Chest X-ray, PA view. Patient: 50 years old, sex M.
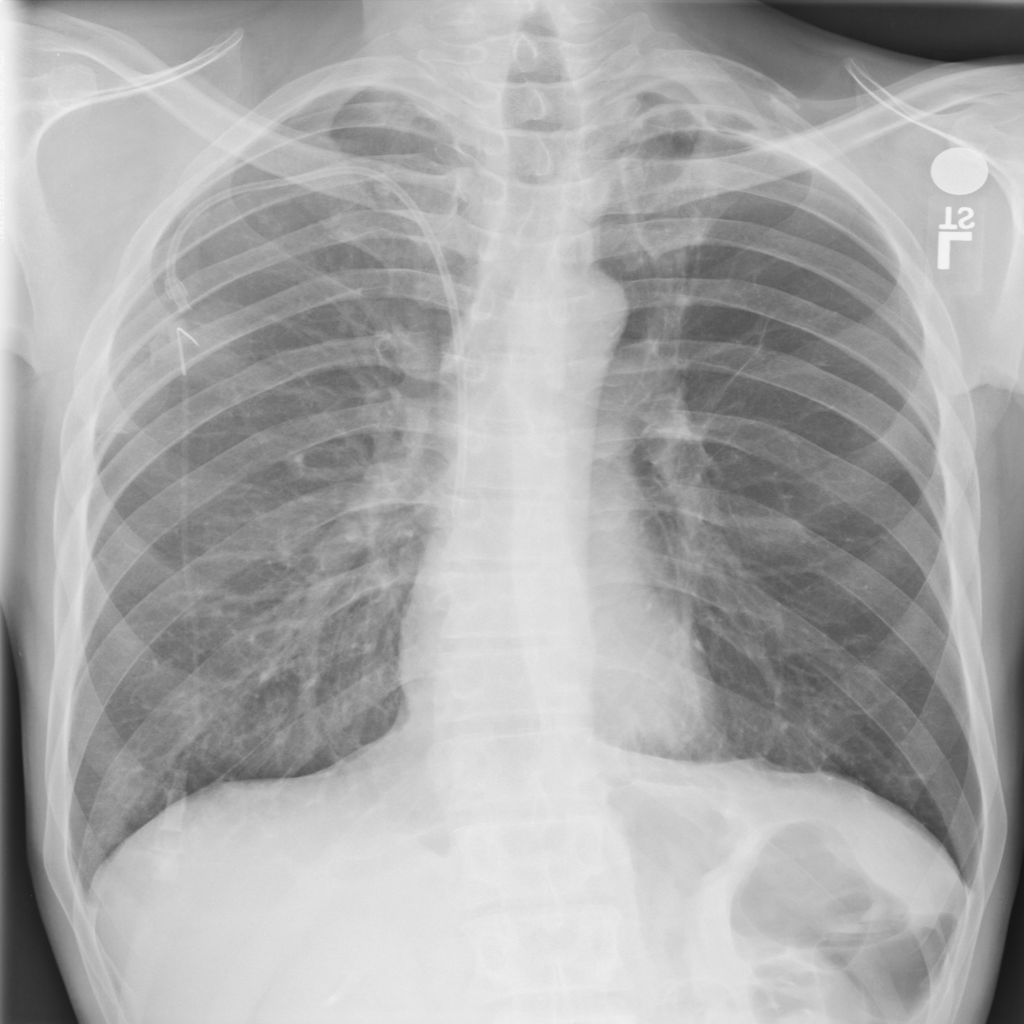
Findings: No Finding